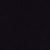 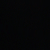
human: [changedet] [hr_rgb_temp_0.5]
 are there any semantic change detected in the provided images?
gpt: Everything remains the same.